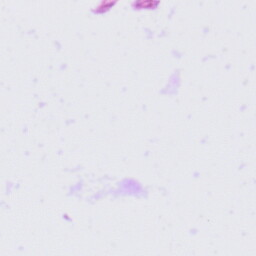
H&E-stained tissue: Tonsil